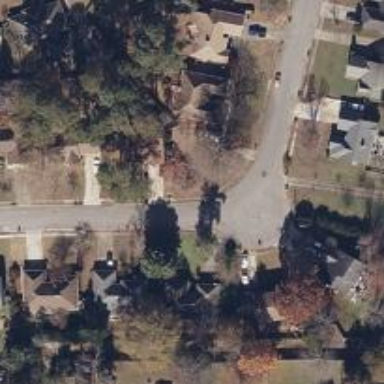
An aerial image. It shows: Residential road.